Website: walmart
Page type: address-validator
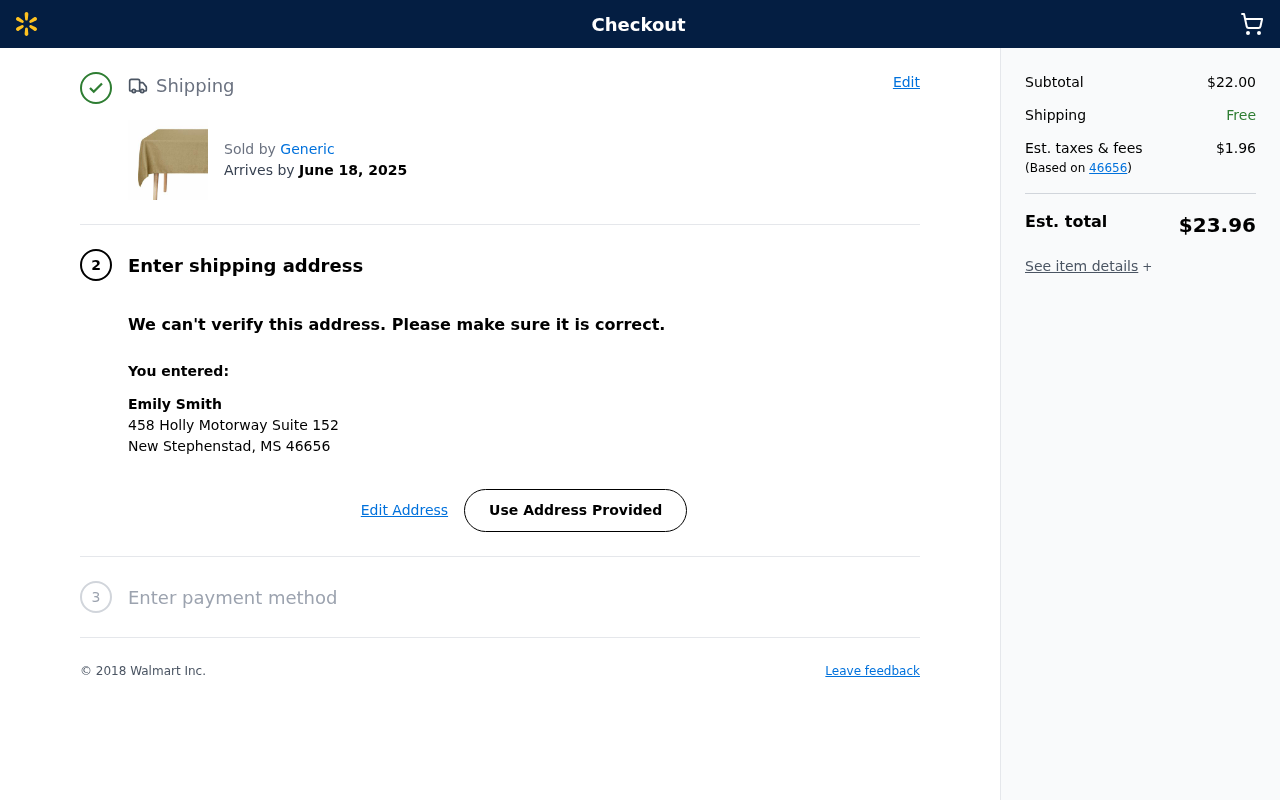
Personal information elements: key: PII_CITY_STATE_ZIP
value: New Stephenstad, MS 46656
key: PII_FULLNAME
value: Emily Smith
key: PII_POSTCODE
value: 46656
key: PII_STREET
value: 458 Holly Motorway Suite 152
Product elements: key: PRODUCT1_BRAND
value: Generic
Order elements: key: ORDER_DELIVERY_DATE
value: June 18, 2025
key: ORDER_SUBTOTAL
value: $22.00
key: ORDER_SHIPPING_COST
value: Free
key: ORDER_TAX
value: $1.96
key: ORDER_TOTAL
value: $23.96